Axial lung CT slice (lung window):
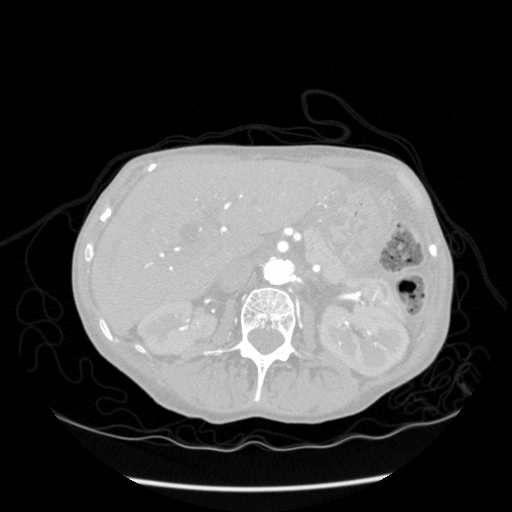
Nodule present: no